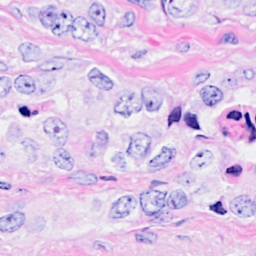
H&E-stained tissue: Breast